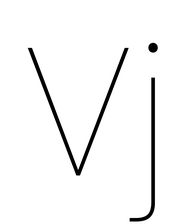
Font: Poppins-Thin